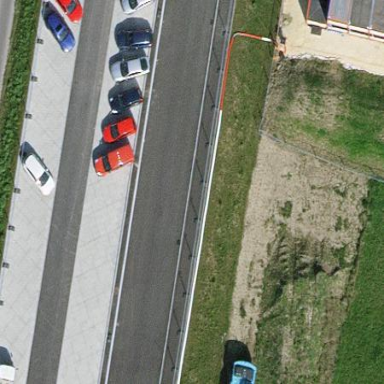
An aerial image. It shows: Parking area with surface.